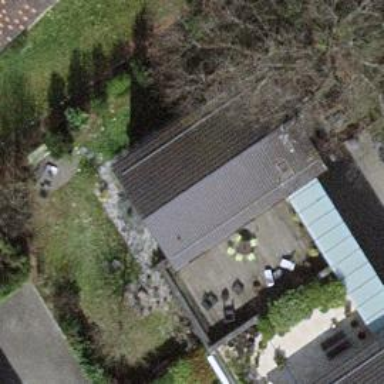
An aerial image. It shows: Garden surrounded by fence.